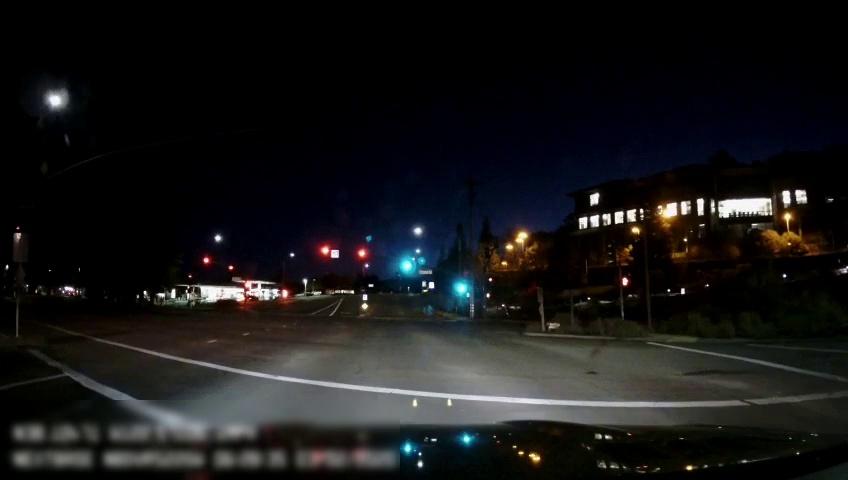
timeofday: Night
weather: Cloudy
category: Drivable Space
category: Lanes | Alternate Lane
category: Lanes | Opposite Lane
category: Lanes | Opposite Lane
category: Traffic | Lights
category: Traffic | Lights
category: Traffic | Lights
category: Traffic | Lights
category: Traffic | Lights
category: Traffic | Lights